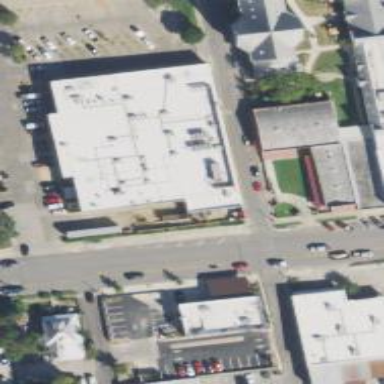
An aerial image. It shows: Pharmacy providing healthcare services.